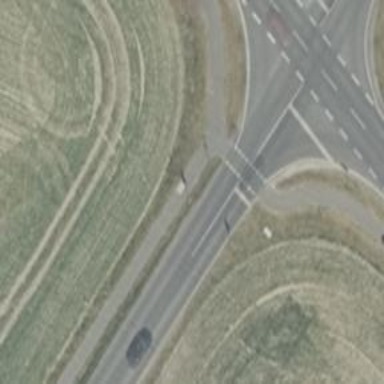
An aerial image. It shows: Unmarked road crossing.